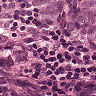
Metastatic tissue present: yes